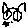
Label: cat